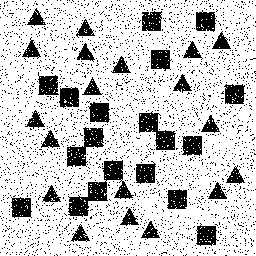
Squares: 19
Triangles: 19
Stars: 0
Total shapes: 38